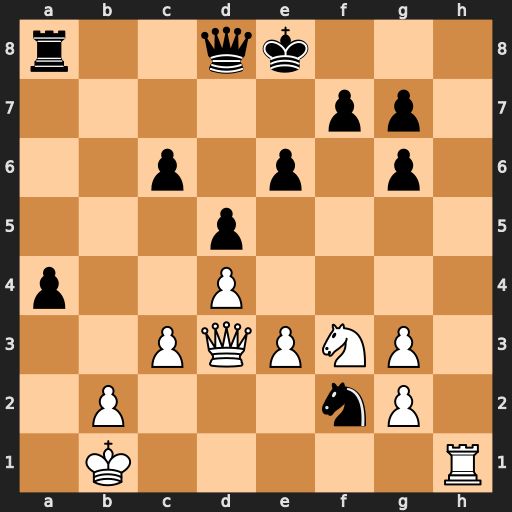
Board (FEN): r2qk3/5pp1/2p1p1p1/3p4/p2P4/2PQPNP1/1P3nP1/1K5R
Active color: w
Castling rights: q
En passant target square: -
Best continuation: Rh8+ Ke7 Rxd8